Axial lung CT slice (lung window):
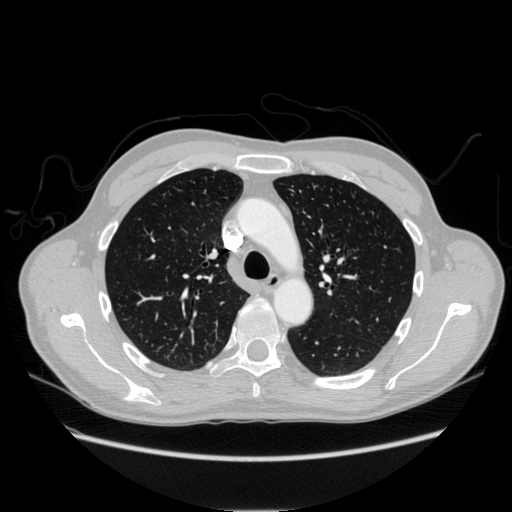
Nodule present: no